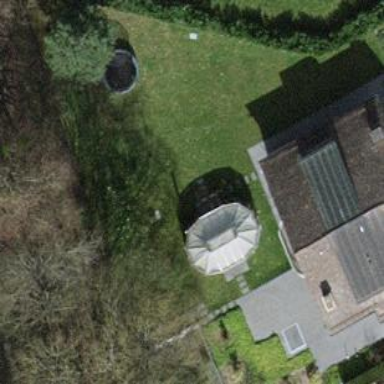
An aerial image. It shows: Garden enclosed by fence.